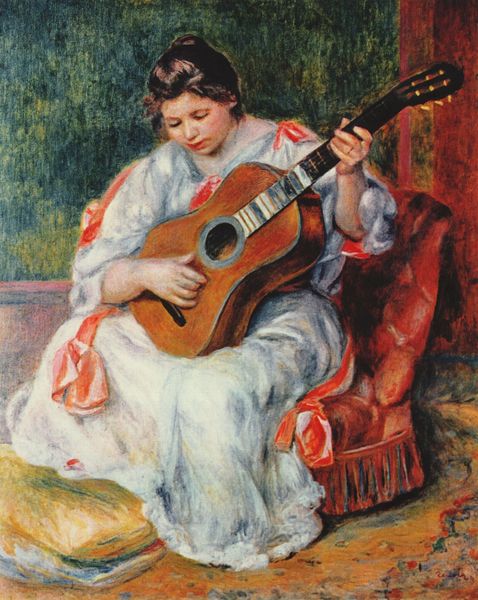
Titel: Gitarrespielerin
Künstler: Pierre Auguste Renoir
Standort: Lyon
Institution: Musée des Beaux-Arts
Schlagwörter: blau, gemälde, hand, schatten, umhang, weiß, gelb, grün, impressionismus, mädchen, ocker, sitzen, ausschnitt, braun, bunt, fenster, finger, frau, frisur, haar, hell, hintergrund, kleid, licht, mund, nase, orange, paris, raum, renoir, schwarz, stuhl, blick, dame, gras, rose, rot, schal, tuch, beige, malerei, muster, schleife, teppich, jung, wand, arm, arme, augen, falten, gesicht, bild, bildnis, hals, hände, innenraum, instrument, porträt, vorhang, boden, fransen, haare, sessel, sitzend, gesang, gitarre, musik, musiker, schleifen, brünett, kinn, lippen, ohren, rosa, traurig, zart, dutt, wangen, sofa, sitz, übung, mauer, steg, kissen, polster, tapete, spielen, glanz, musikinstrument, musizieren, muse, teppichboden, wange, ring, unscharf, griff, schimmer, haarknoten, spiel, musikantin, wirbel, loch, apricot, pölster, saite, singen, verwischt, malerisch, schwart, saiten, saiteninstrument, zupfen, reflex, gitare, bänder, vertieft, musikerin, bund, streichen, weißes kleid, spegelung, bünde, schallloch, besinnlich, fusskissen, gitarre spielen, gitarrenspielerin, gitarrenspiel, gitarrenhals, gitarristin, pierre auguste, stubenmusik, stubnmusi, zeppich, zupfinstruemtn, zupsinstrument, schleifee, frau mit gitarre, auf feutieull, giarre, msik